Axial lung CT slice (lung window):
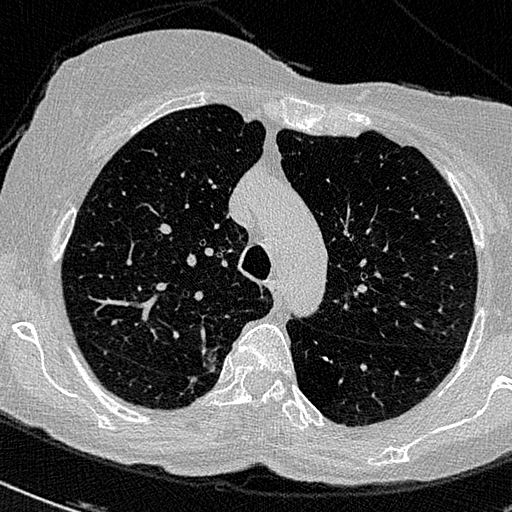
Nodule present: no